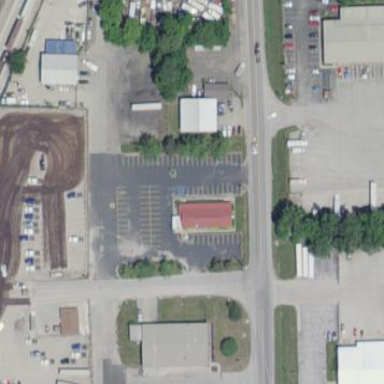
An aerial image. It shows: Parking area.